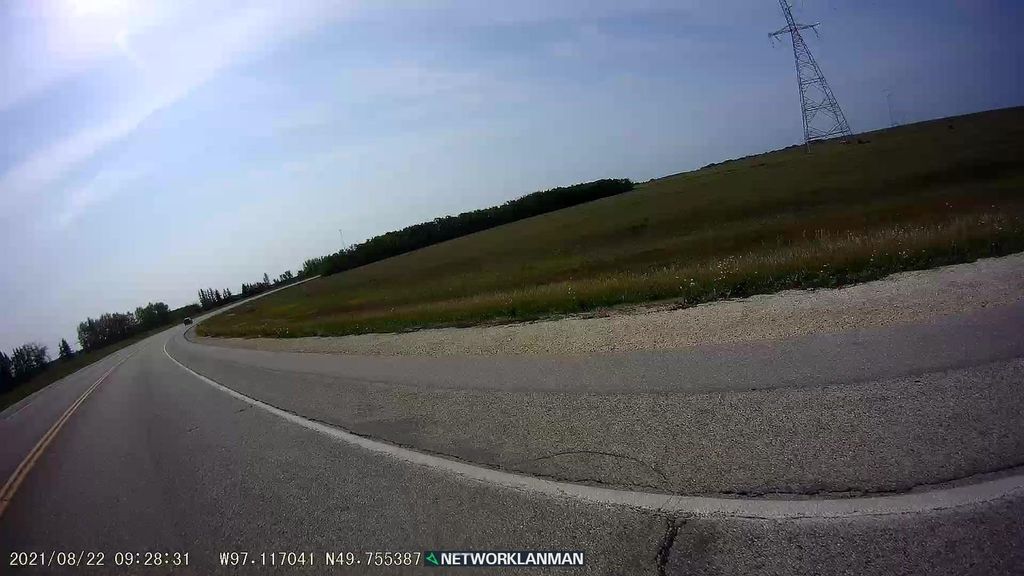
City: winnipeg